Question: I am killing a process using the following C# code
'''
using System.Diagnostics;
private static void Kill()
{
var processlist = Process.GetProcesses();
var p =
processlist.FirstOrDefault(
o => o.ProcessName == "MyApp");
if (p != null)
p.Kill();
foreach (var process in processlist)
{
process.Dispose();
}
}
'''
How can I prevent the dialog to either Debug or Close the program?
See

I would like the program to be closed immediately.
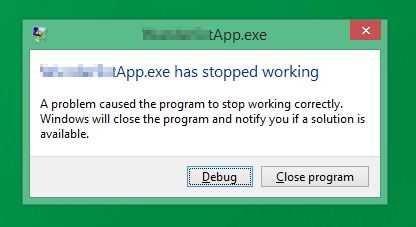
Answer: It's not recommended but try this:
'''
Process.Start("taskkill", "/F /IM [taskname].exe");
'''